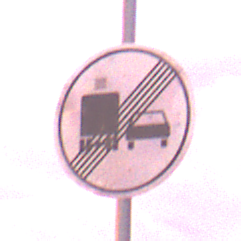
Verkehrszeichen: EndeUeberholverbotKraftfahrzeuge
Umgebung: Outdoor, Urban
Tageszeit: SunriseSunset
Wetter: PartlyCloudy
Licht: Natural
Jahreszeit: NotSpecified
Kontrast: MediumContrast